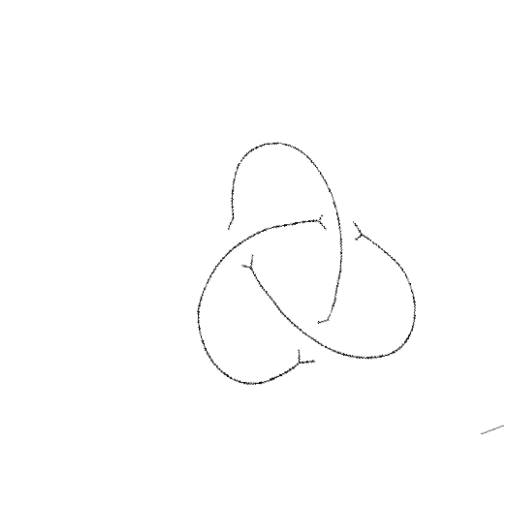
Crossing number: 3